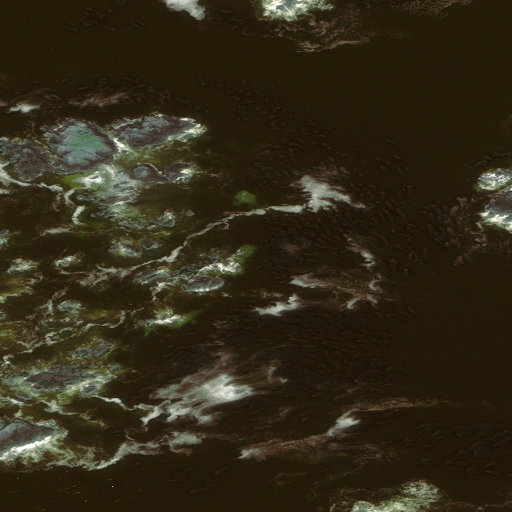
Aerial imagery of bar in Alaska named Slide Reef containing only unknown